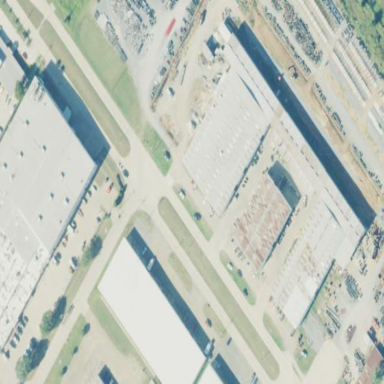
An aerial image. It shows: Warehouse building.